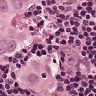
Metastatic tissue present: yes